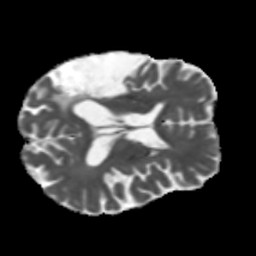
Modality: MD
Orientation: axial
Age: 66
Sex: male
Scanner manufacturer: siemens
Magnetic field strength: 3 T
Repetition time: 5.47 s
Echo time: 0.0854 s